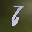
Label: 6